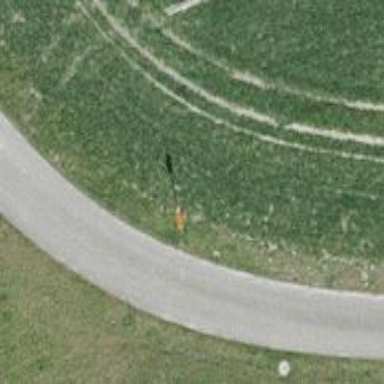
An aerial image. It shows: Aerial marker.